Interaction volume radius: 10 \u00c5
Interaction volume height: 30 \u00c5
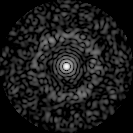
Disorder parameter: 0.837